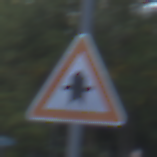
Verkehrszeichen: Vorfahrt
Umgebung: Outdoor, Urban
Tageszeit: SunriseSunset
Wetter: Clear
Licht: Natural
Jahreszeit: NotSpecified
Kontrast: LowContrast